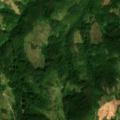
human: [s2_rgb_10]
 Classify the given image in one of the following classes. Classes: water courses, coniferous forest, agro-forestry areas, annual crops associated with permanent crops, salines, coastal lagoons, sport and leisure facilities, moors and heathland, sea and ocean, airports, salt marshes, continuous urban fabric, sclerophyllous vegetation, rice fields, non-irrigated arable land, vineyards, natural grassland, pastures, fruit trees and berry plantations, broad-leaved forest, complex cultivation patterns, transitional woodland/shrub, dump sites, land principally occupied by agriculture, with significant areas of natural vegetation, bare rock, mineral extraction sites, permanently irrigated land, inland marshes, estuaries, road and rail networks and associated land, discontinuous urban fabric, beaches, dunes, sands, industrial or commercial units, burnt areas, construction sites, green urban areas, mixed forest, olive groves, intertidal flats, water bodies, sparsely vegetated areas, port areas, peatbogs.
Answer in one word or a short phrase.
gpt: complex cultivation patterns, land principally occupied by agriculture, with significant areas of natural vegetation, broad-leaved forest, natural grassland, transitional woodland/shrub